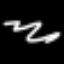
Label: squiggle